Aerial crown-view tile of a tropical tree (Barro Colorado Island, Panama), acquired 20240611:
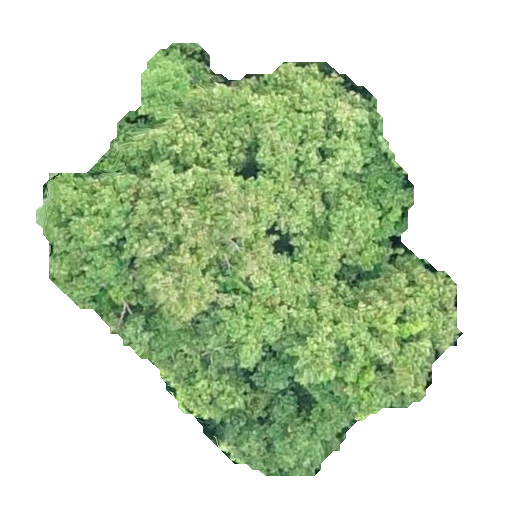
Species: Prioria copaifera
GBIF accepted scientific name: Prioria copaifera
Crown area: 180.851 m²